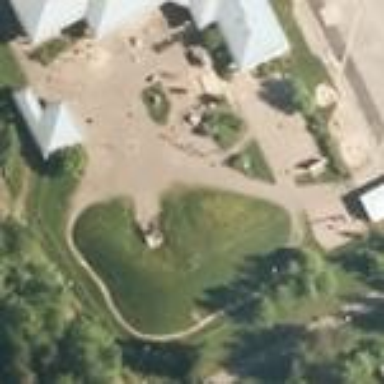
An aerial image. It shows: Playground area for leisure activities on the land.